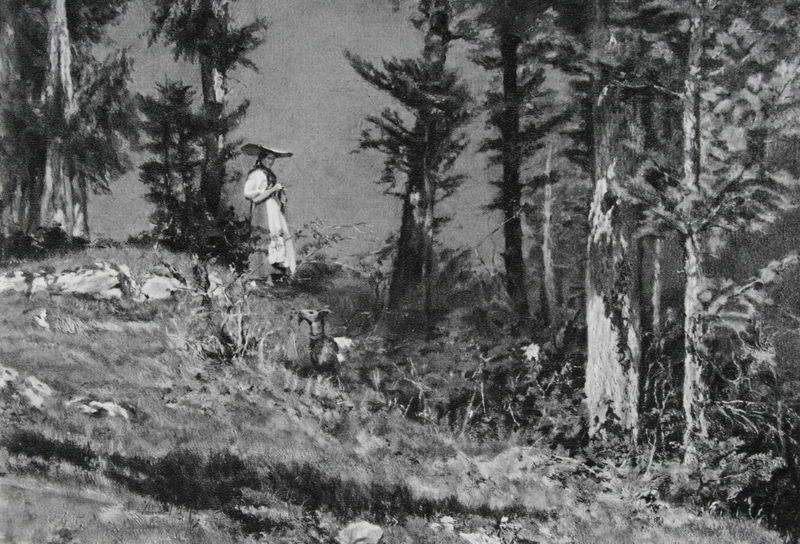
Titel: Ziegenhirtin im Walde
Künstler: Frank Buchser
Standort: Basel
Institution: Kunstmuseum
Schlagwörter: baum, berg, felsen, gemälde, himmel, schatten, weiß, bäume, impressionismus, landschaft, mädchen, äste, frau, grau, hut, kleid, licht, schwarz, zeichnung, gras, schal, tiere, tuch, wiese, malerei, falten, kleidung, stein, steine, bild, horizont, hügel, natur, stamm, zweige, büsche, sonne, sträucher, gewand, wald, anhöhe, zypressen, schürze, sommer, süden, beobachten, abhang, bäuerin, steinig, berge, fels, hang, ausflug, idylle, stille, tannen, querformat, wild, farn, sonnenhut, foto, fotografie, fotorealismus, bayern, heimat, spaziergang, wandern, lichtung, schwarz-weiss, radierung, fichte, nadelbaum, tanne, stift, tracht, hirsch, reh, malerisch, fressen, rinde, nadelbäume, fichten, tannenwald, zuschauen, äsen, ziege, heidi, wanderung, abbildung, dirndl, gams, locus amoenus, schwaz, gemse, schwarzwald, nadelgehölz, bergab, bergwelt, traditionell, ald, beobachtet, bollenhut, geiß, dindel, krümelmonster